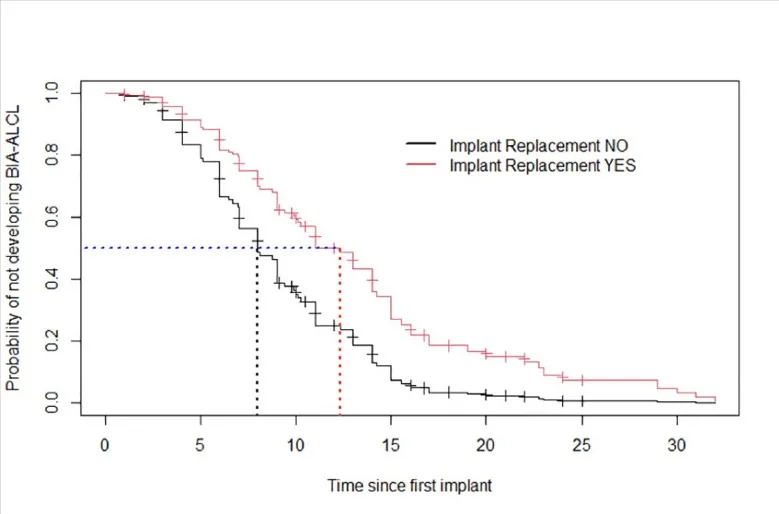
Estimates of the Cox model's probability of not developing breast implant-associated anaplastic large-cell lymphoma for patients who had breast implant replacement and patients who did not have any (age taken at the average value for both groups).
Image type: pathology (h&e)